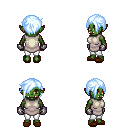
a pixel art fantasy rpg character, female body template, orc, green skin, white tunic, white pants, white cyan pixie cut hairstyle, metal gloves, brown slippers, four views (front, back, left, right), 2x2 character sprite sheet, small pixel art, hard edges, no anti-aliasing